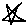
Label: star